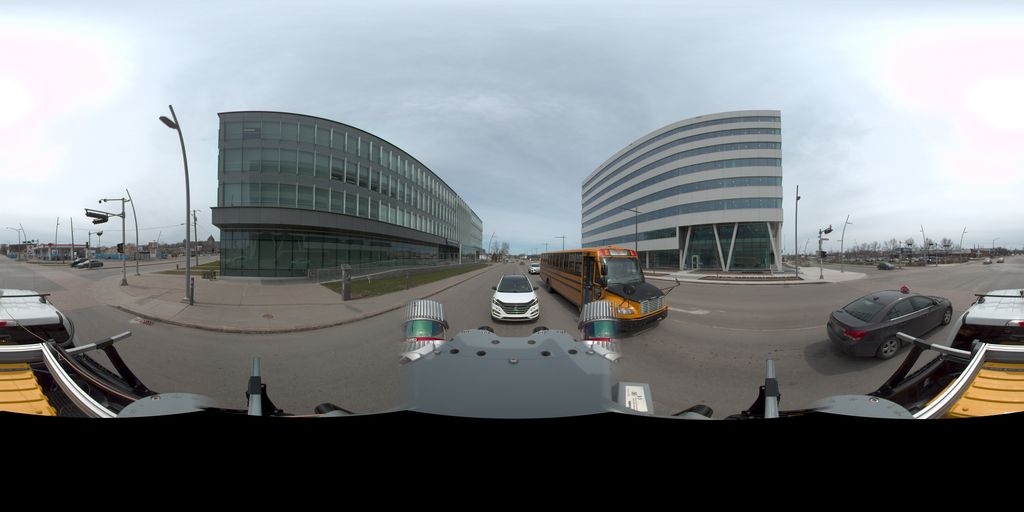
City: quebec_city